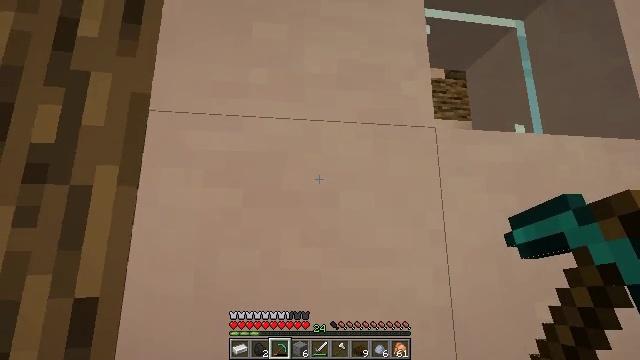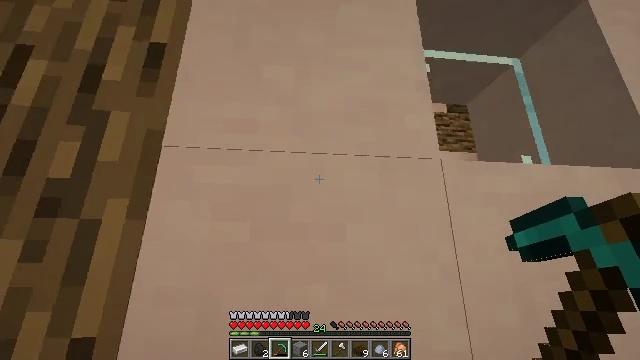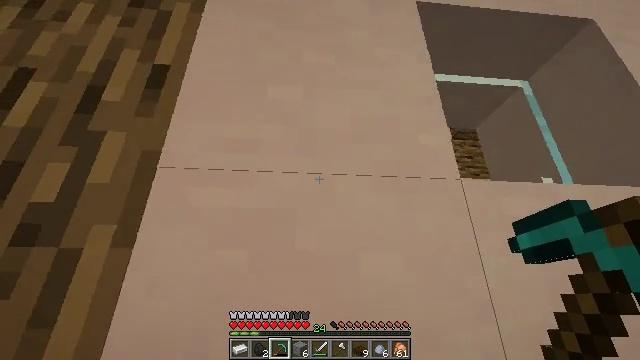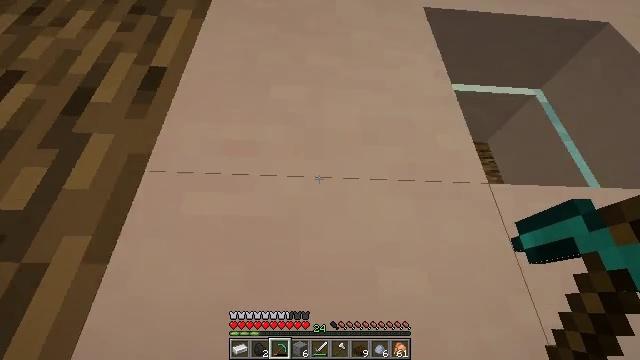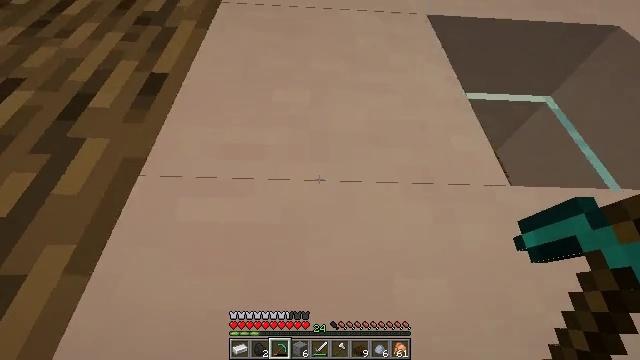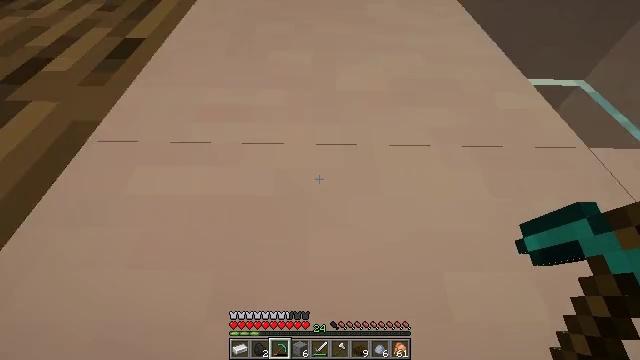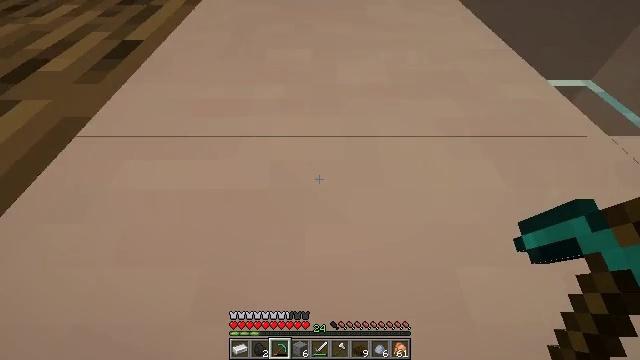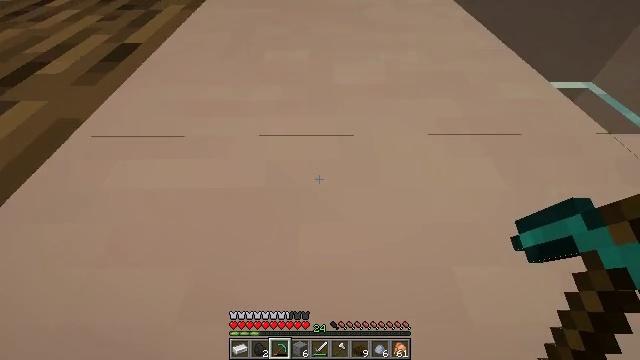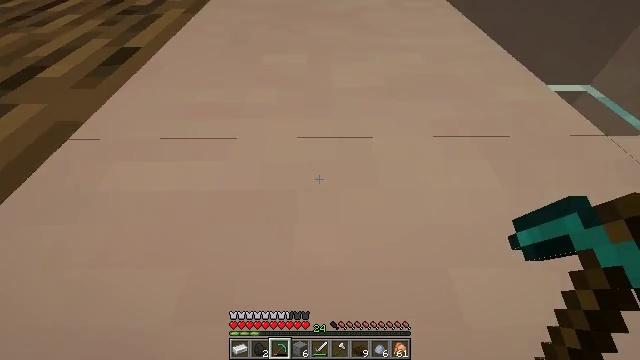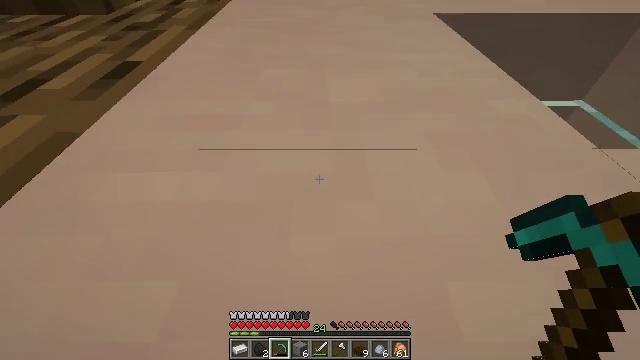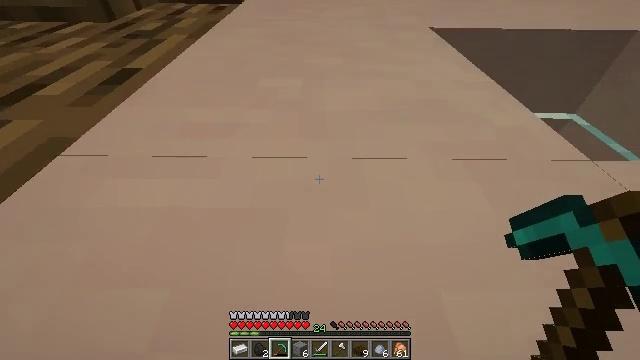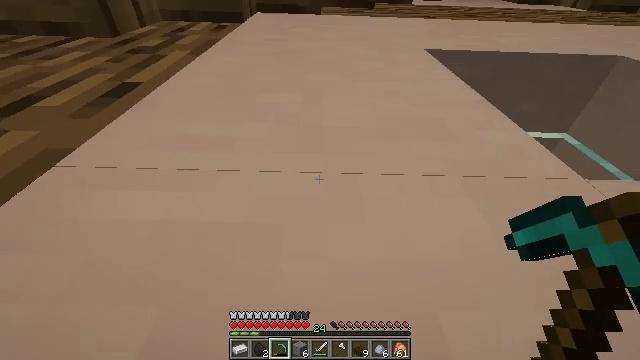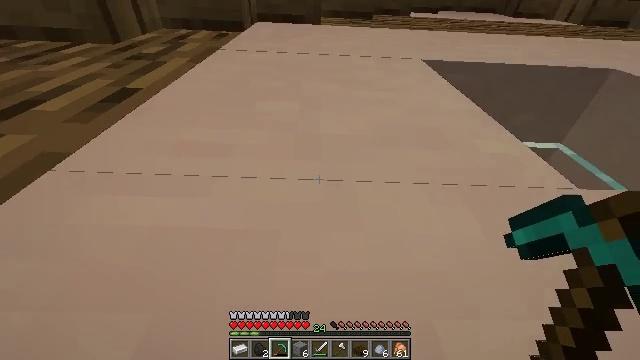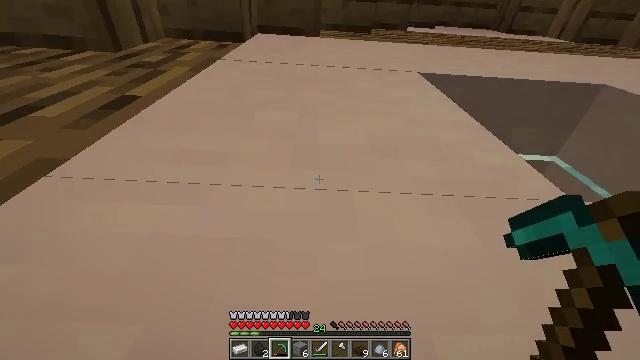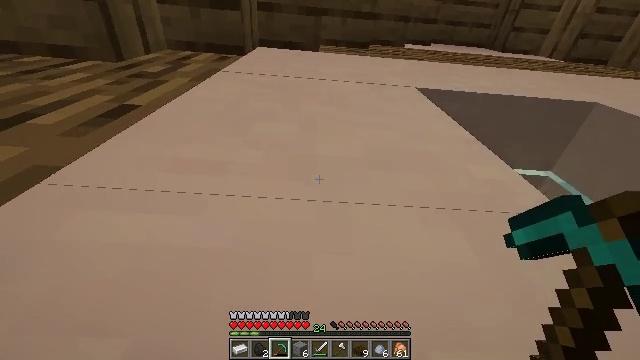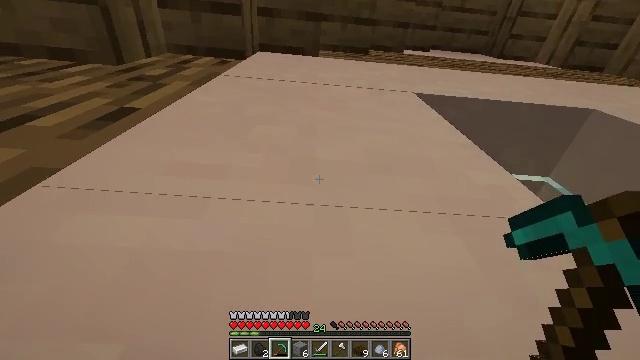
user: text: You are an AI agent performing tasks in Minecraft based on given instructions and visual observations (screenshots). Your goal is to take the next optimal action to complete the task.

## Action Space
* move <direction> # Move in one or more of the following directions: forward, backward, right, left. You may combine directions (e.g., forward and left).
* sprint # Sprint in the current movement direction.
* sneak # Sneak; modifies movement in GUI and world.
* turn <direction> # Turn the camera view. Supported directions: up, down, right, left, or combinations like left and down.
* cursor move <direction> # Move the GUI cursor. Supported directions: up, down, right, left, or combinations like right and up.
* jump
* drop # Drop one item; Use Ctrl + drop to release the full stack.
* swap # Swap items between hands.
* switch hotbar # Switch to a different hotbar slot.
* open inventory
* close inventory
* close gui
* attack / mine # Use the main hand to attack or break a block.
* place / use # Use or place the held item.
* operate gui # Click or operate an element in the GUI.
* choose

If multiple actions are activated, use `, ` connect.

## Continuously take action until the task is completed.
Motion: motion action
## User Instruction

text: Break the white terracotta block.
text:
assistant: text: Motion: turn left and up
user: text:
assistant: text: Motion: move forward, turn left and up
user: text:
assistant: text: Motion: move forward, turn left and up
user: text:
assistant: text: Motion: move forward, turn left and up
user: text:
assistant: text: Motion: turn left and up
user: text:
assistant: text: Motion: turn left and up
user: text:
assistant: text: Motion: turn up
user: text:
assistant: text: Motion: no_op
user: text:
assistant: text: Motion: turn up
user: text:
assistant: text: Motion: turn up
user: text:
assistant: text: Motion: turn right and up
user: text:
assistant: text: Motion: turn up
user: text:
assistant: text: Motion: turn up
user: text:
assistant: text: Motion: turn right and up
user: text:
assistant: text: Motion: no_op
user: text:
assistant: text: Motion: no_op
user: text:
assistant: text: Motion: attack / mine
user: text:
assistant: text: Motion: attack / mine
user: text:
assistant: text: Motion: attack / mine
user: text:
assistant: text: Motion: attack / mine
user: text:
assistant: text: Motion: attack / mine
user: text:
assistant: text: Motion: attack / mine
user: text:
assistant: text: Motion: attack / mine
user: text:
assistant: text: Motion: attack / mine
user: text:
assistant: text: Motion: attack / mine
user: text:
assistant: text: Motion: attack / mine
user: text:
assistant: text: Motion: attack / mine
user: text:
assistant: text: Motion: attack / mine
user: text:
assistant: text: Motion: attack / mine
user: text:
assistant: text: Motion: attack / mine